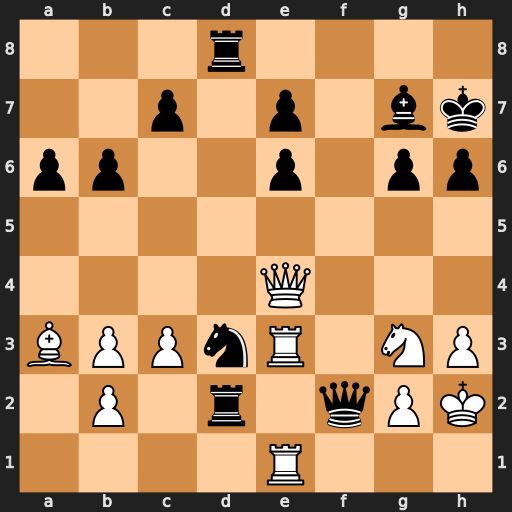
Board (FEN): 3r4/2p1p1bk/pp2p1pp/8/4Q3/BPPnR1NP/1P1r1qPK/4R3
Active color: w
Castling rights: -
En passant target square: -
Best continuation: Rf1 Nf4 Rxf2